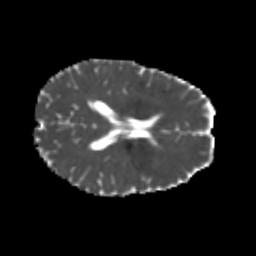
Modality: MD
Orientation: axial
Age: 24
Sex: female
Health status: healthy
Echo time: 0.074 s